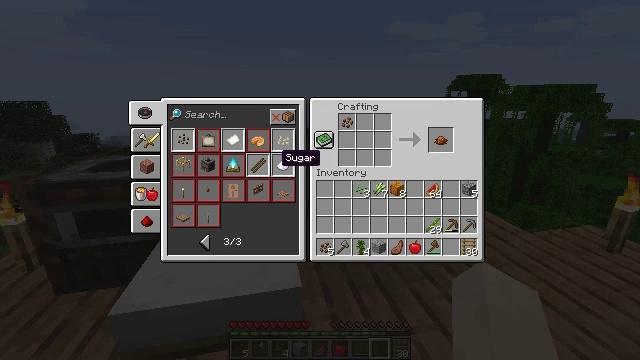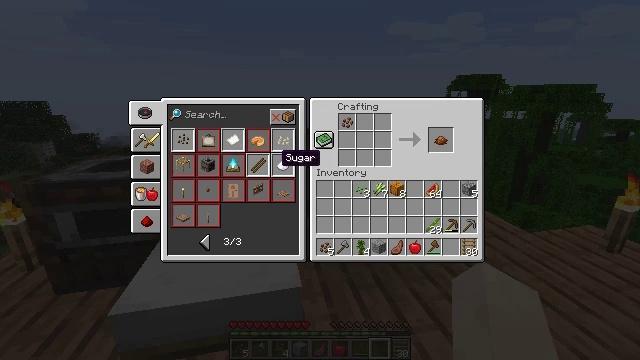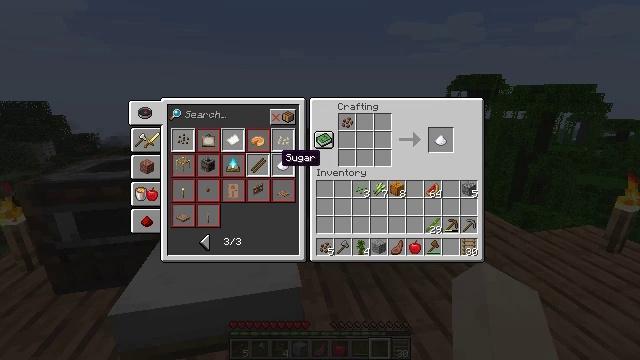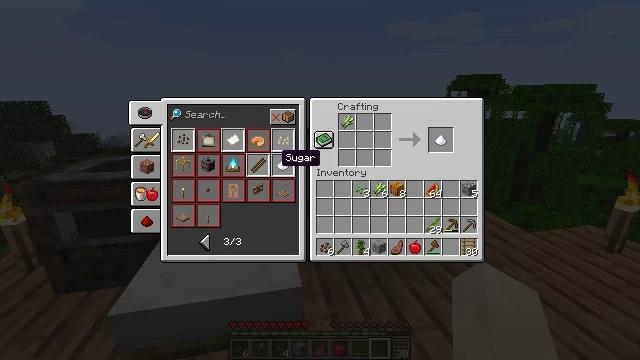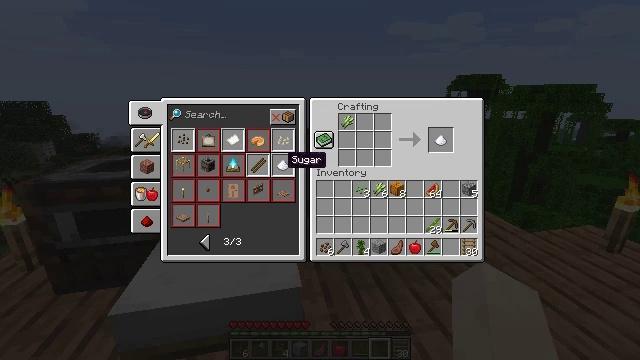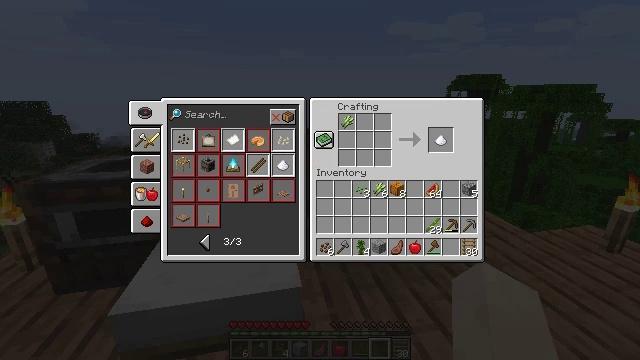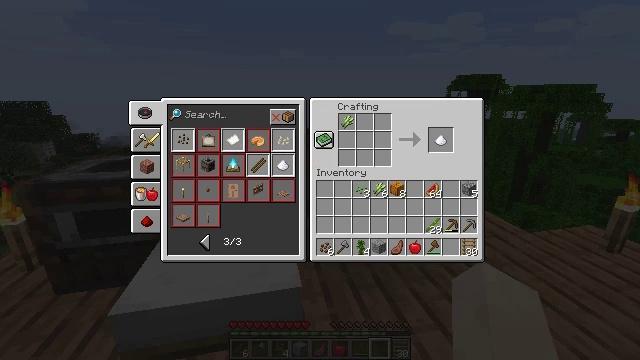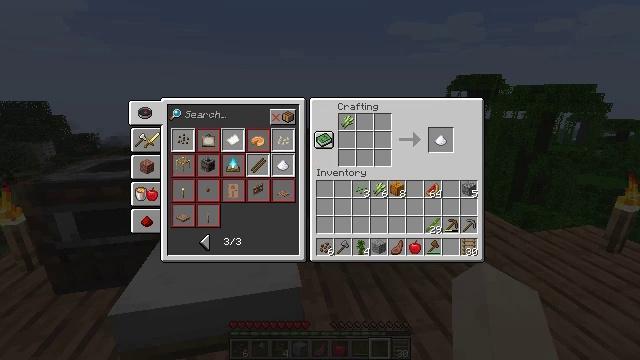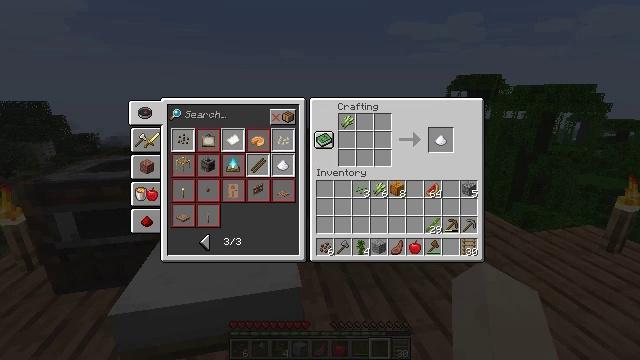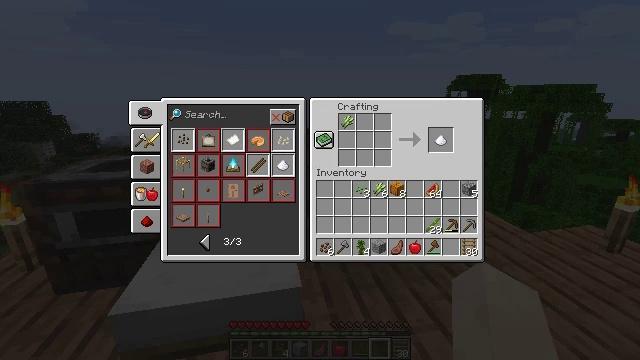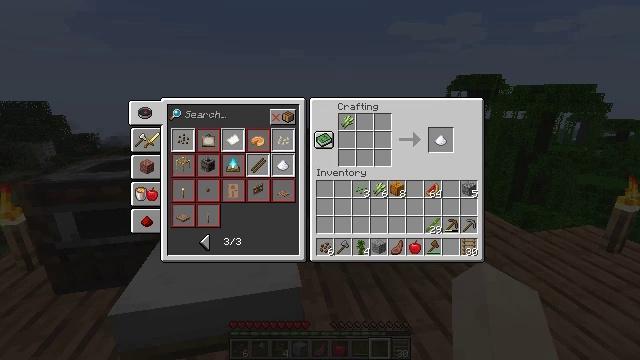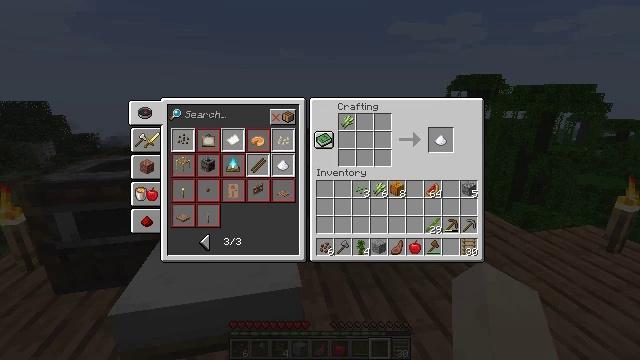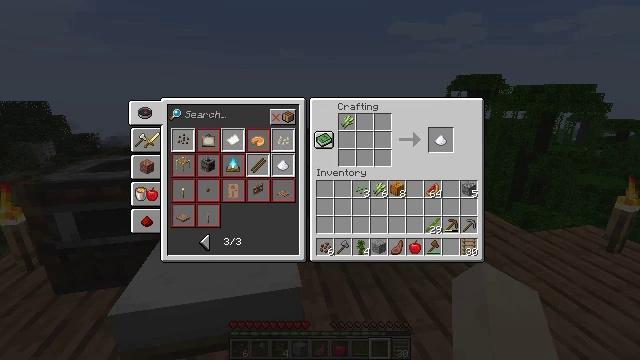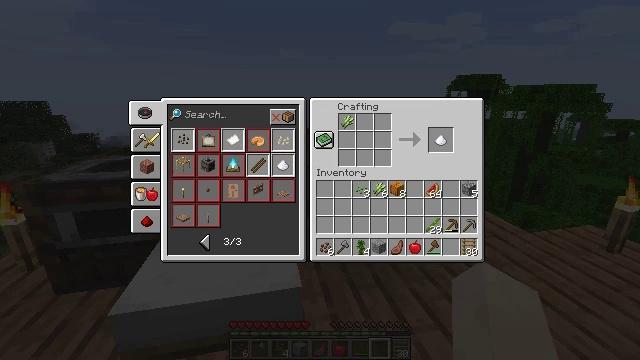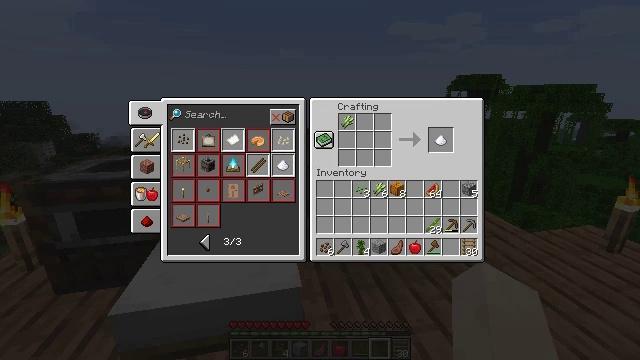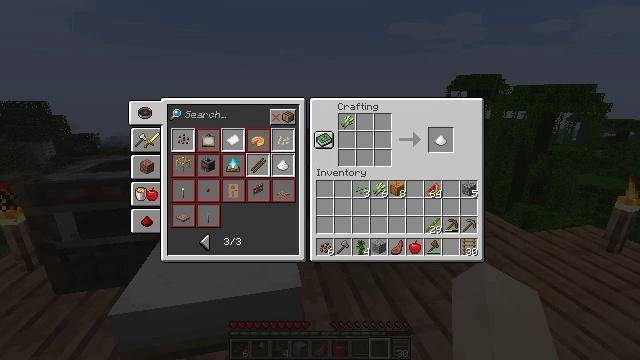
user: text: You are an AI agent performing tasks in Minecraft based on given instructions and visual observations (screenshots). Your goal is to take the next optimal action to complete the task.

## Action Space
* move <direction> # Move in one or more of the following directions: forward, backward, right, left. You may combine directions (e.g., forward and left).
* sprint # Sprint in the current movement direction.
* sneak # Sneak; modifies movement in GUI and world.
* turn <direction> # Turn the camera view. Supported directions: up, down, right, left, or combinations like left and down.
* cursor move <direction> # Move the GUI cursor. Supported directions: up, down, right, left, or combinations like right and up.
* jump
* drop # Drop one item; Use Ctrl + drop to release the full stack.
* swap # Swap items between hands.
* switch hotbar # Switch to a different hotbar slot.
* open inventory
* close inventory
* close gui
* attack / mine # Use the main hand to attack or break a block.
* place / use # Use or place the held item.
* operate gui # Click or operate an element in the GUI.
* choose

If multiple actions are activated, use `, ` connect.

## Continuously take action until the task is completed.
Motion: motion action
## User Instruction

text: Take sugarcane to craft sugar.
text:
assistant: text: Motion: no_op
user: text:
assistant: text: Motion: no_op
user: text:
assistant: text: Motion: no_op
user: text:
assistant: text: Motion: no_op
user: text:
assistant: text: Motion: cursor move right
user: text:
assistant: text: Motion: cursor move right
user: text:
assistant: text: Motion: cursor move right
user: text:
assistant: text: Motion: cursor move right
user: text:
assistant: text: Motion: cursor move right
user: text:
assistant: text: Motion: no_op
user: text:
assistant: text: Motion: no_op
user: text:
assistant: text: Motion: no_op
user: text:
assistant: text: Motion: no_op
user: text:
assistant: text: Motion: no_op
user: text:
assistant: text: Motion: no_op
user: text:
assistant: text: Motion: no_op
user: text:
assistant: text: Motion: no_op
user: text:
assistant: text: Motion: no_op
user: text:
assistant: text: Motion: no_op
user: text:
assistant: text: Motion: no_op
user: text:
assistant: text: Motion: no_op
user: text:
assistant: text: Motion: no_op
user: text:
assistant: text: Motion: no_op
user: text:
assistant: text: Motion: no_op
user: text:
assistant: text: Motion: no_op
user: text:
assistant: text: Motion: no_op
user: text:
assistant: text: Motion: no_op
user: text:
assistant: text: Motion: no_op
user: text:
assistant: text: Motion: no_op
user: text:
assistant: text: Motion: no_op